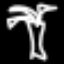
Label: palm tree